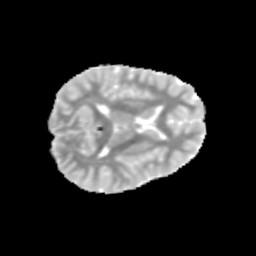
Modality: MD
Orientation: axial
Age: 11
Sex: male
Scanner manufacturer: siemens
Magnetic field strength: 3 T
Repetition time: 3.8 s
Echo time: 0.07 s